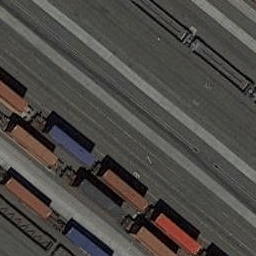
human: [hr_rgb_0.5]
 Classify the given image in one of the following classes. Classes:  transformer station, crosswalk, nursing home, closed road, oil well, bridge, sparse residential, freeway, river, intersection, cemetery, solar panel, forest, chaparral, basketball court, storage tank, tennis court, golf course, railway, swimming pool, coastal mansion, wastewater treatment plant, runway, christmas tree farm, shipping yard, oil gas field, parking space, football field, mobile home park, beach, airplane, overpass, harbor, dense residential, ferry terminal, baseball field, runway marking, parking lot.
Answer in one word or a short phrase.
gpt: shipping yard